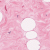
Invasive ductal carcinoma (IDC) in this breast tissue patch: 0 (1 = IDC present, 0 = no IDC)